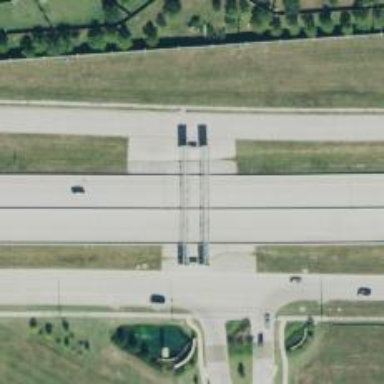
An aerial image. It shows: Toll gantry on the road.